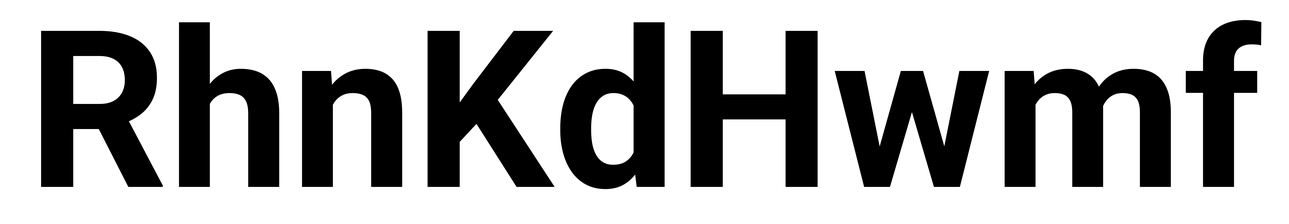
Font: Roboto_Bold